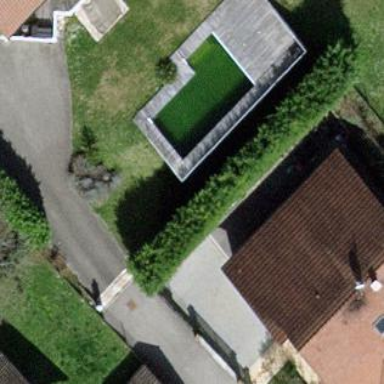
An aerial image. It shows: Swimming pool located in leisure land.